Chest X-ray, PA view. Patient: 6 years old, sex M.
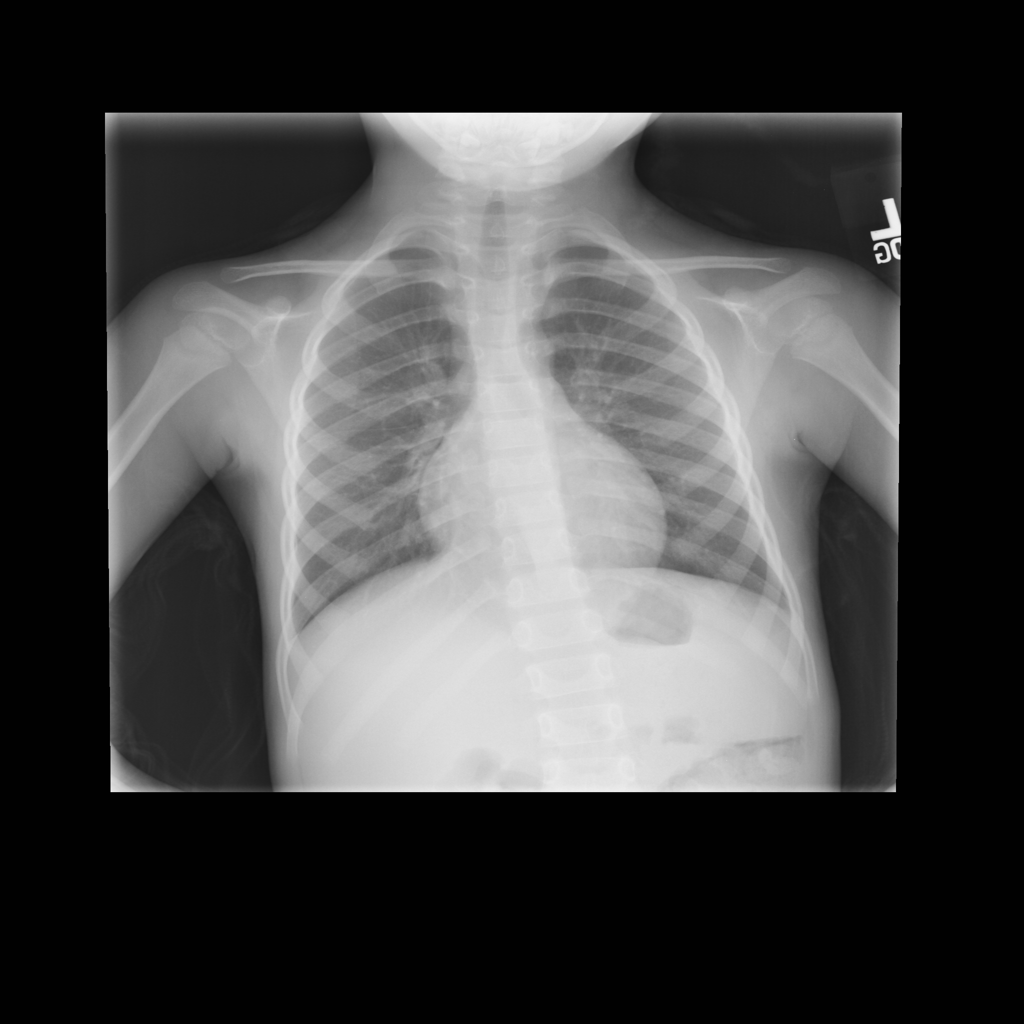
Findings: No Finding